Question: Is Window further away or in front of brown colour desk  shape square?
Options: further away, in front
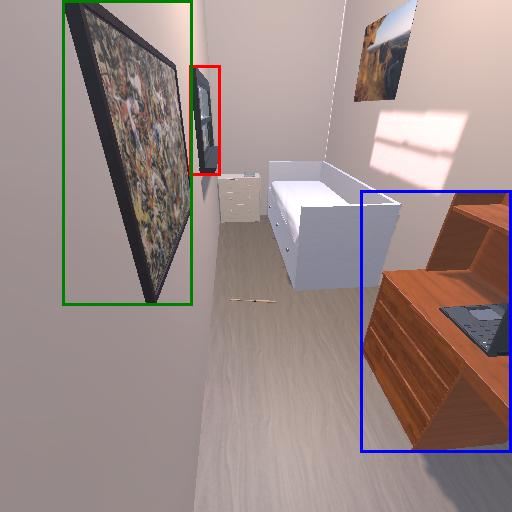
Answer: further away